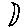
Label: moon